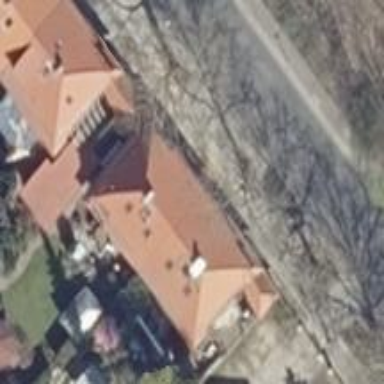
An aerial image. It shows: Residential building with hipped roof.